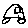
Label: car